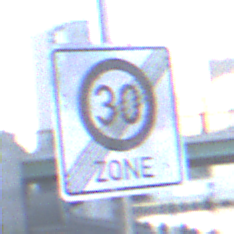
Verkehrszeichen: EndeZone30
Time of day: SunriseSunset
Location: Outdoor (Urban)
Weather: Clear
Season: NotSpecified
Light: Natural